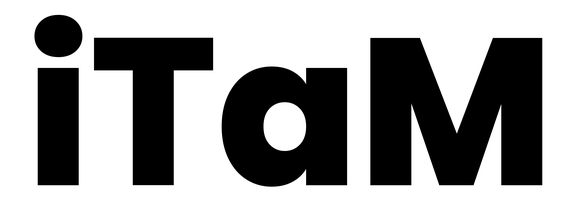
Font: Poppins-ExtraBold